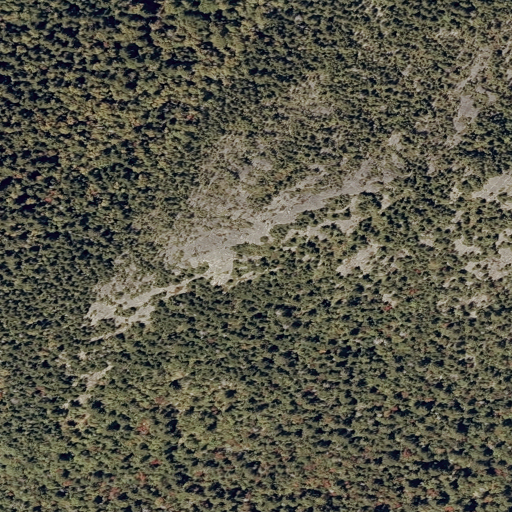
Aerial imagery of mountain in Maine named Saddleback Mountain containing evergreen forest, mixed forest, and deciduous forest